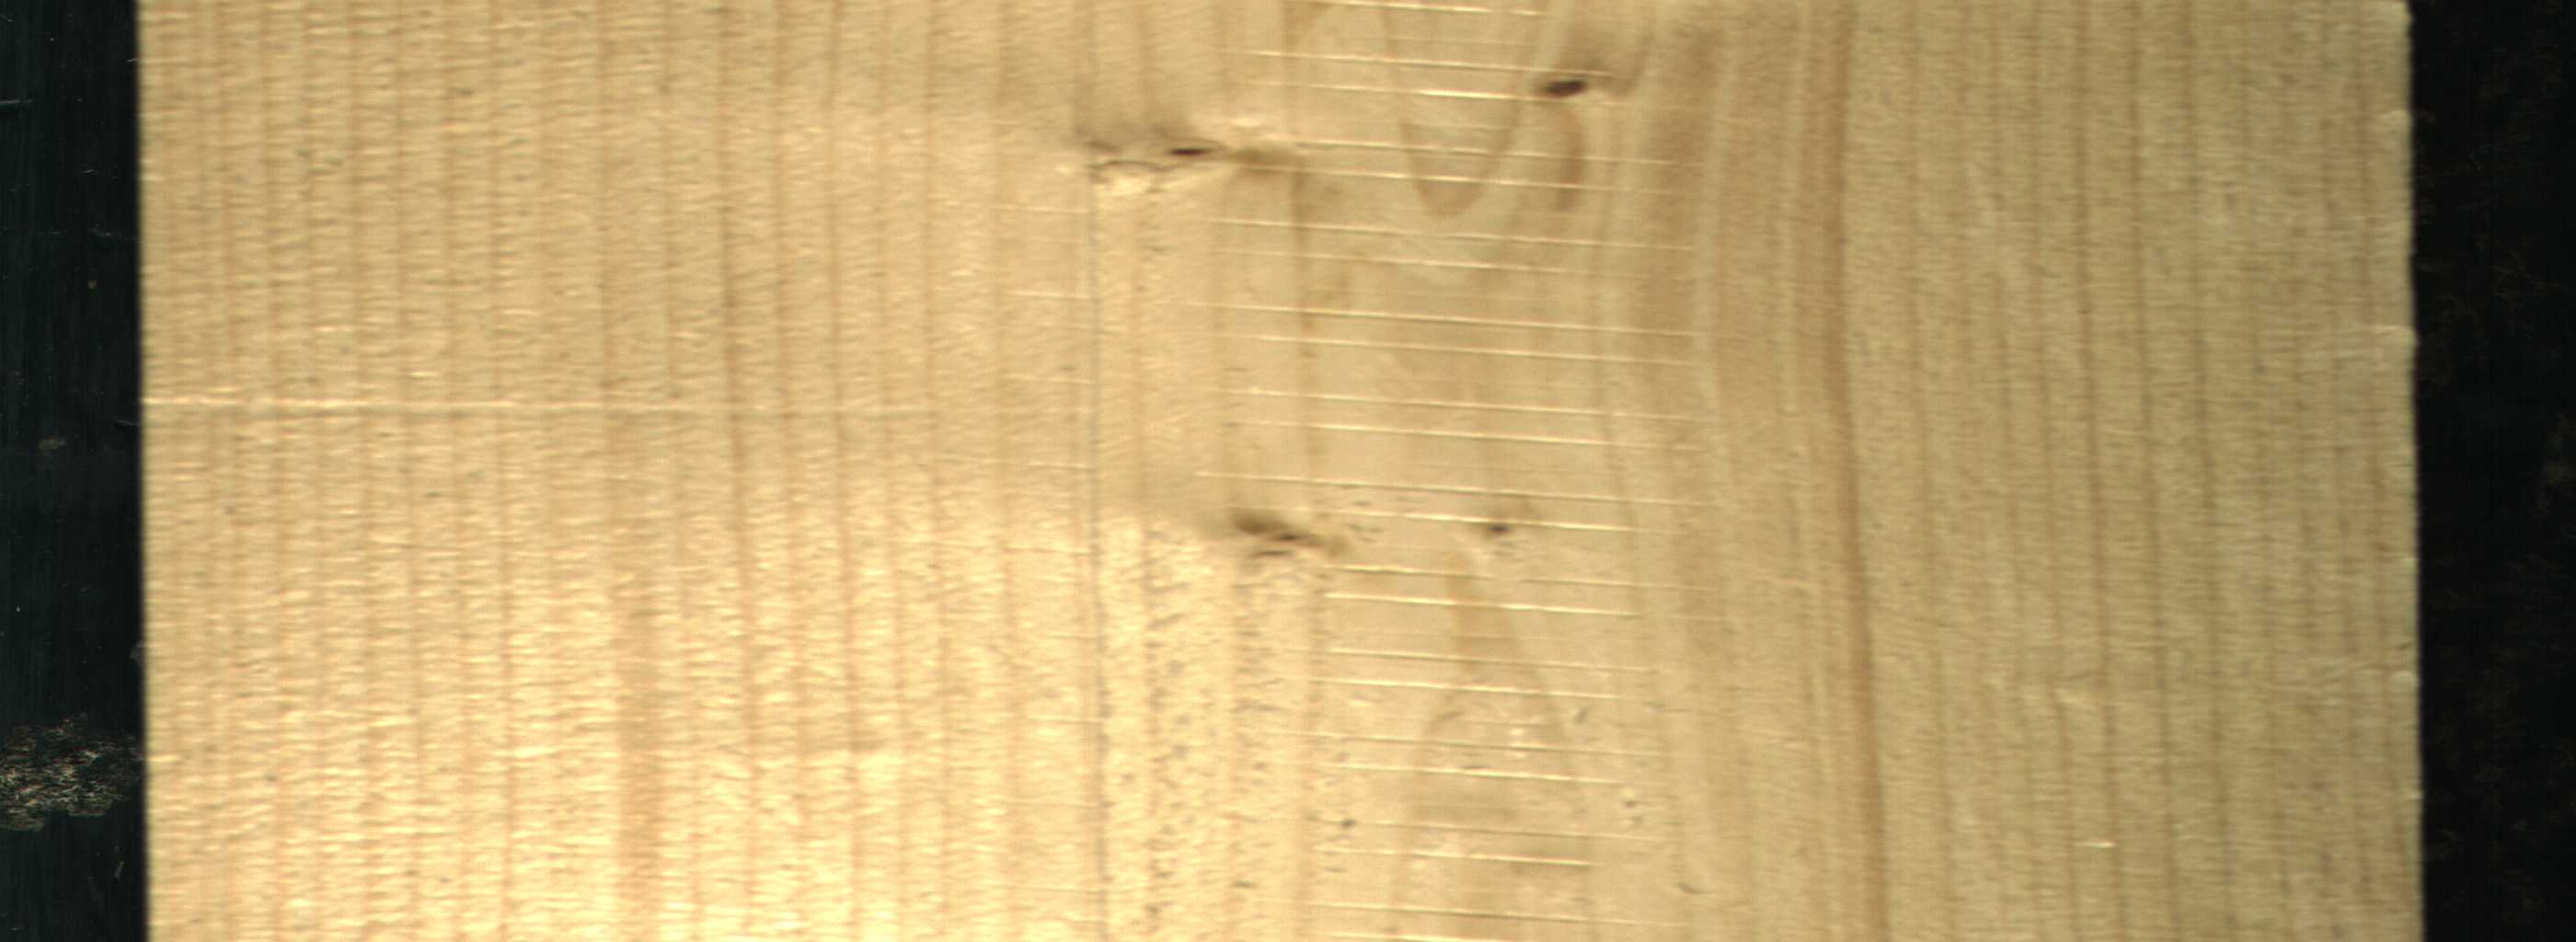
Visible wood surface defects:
Live_Knot
Live_Knot